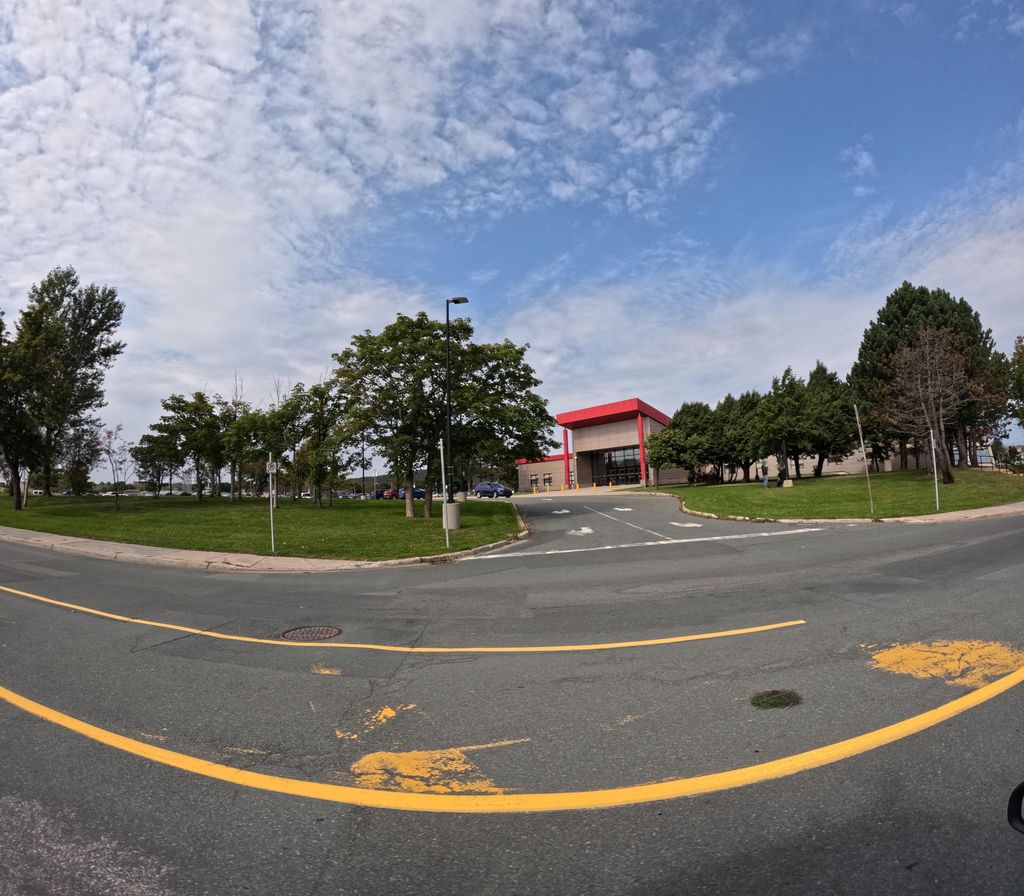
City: st_johns